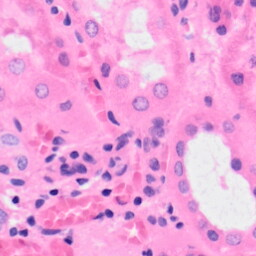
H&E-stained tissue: Kidney